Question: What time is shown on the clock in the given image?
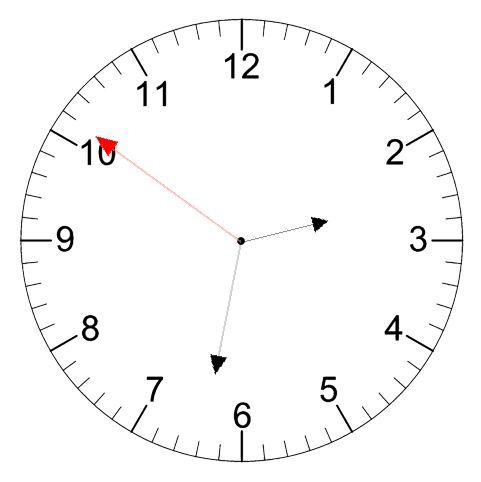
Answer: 02:31:51